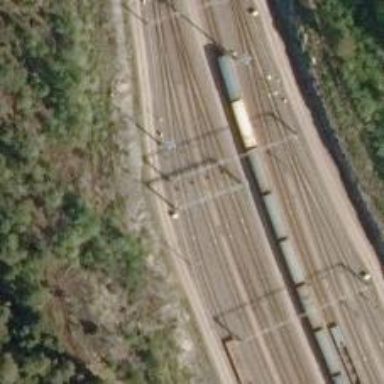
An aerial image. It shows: Railway signal.